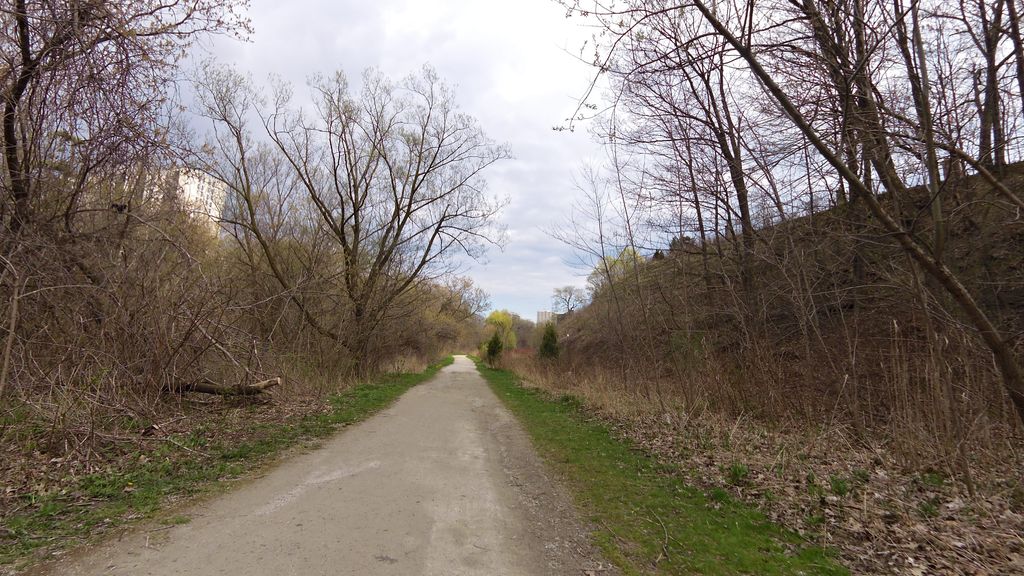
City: toronto